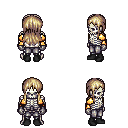
a pixel art fantasy rpg character, male body template, skeleton, gold arm armor, metal pants, white blonde unkempt hairstyle, metal gloves, black shoes, four views (front, back, left, right), 2x2 character sprite sheet, small pixel art, hard edges, no anti-aliasing